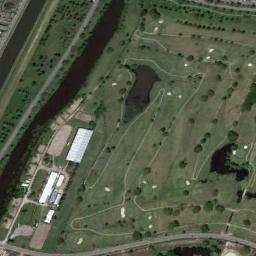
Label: golf_course